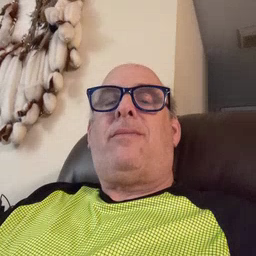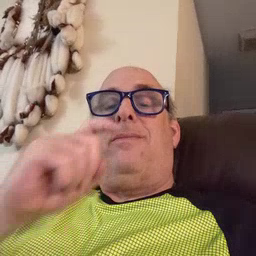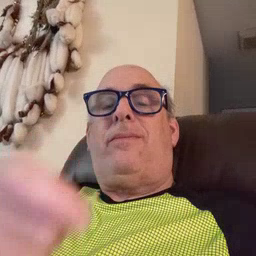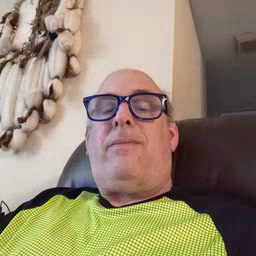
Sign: gift